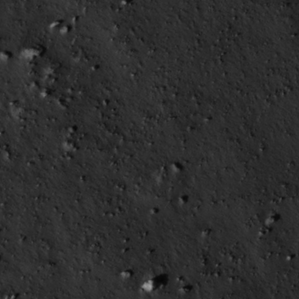
Label: non_frost